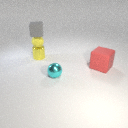
large red rubber cube to the right of small yellow metal cylinder